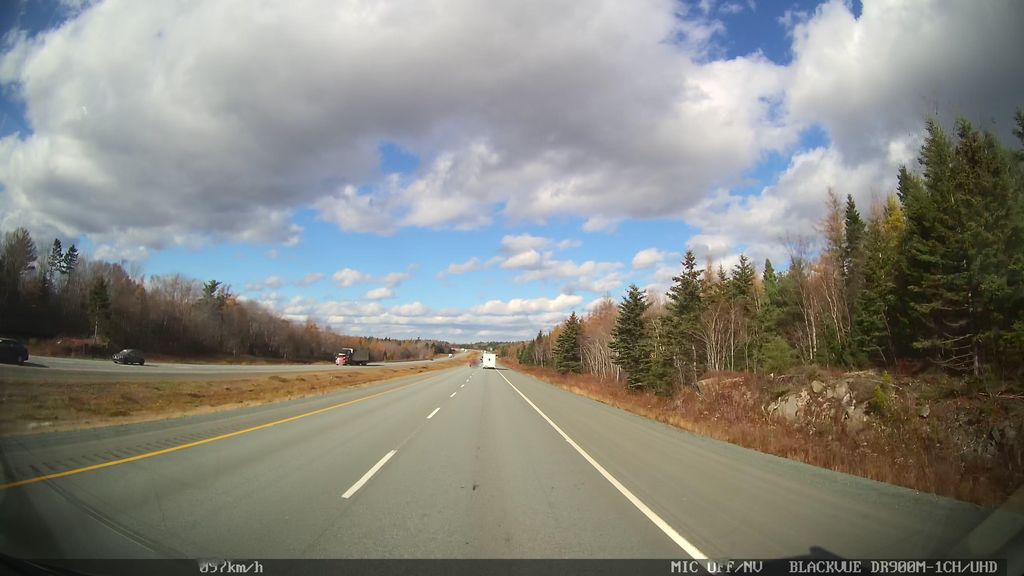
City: halifax